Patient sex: M
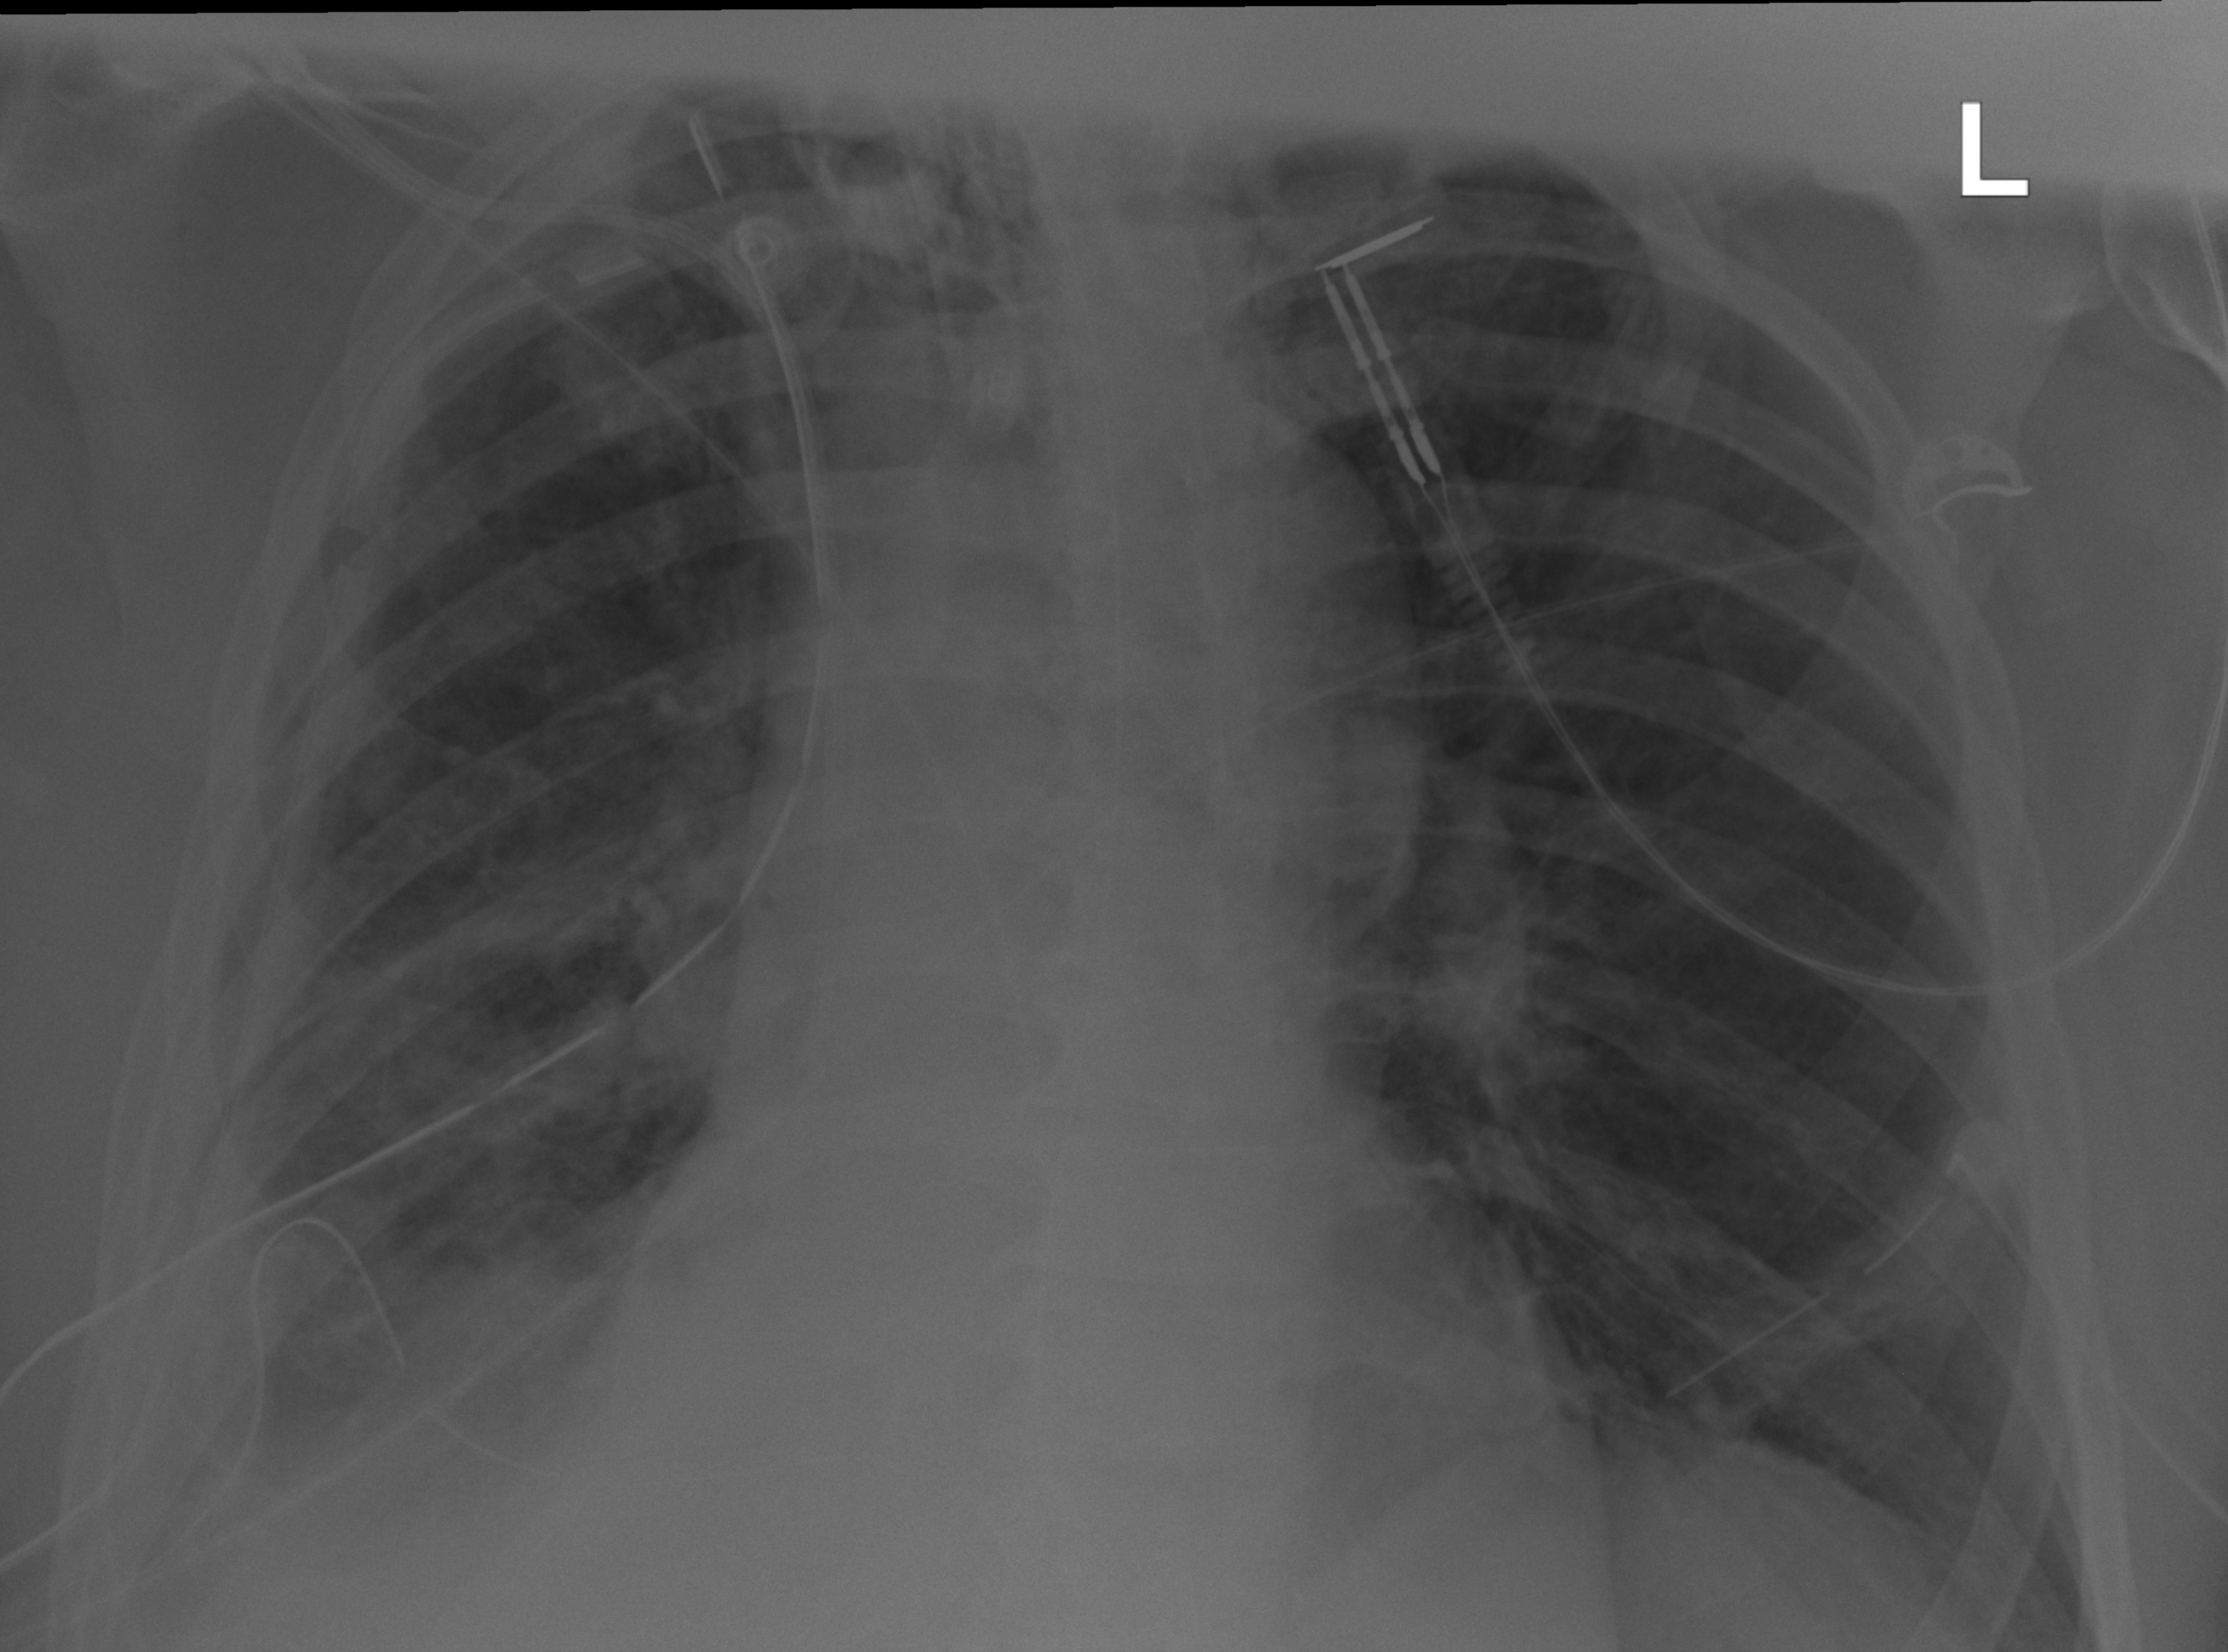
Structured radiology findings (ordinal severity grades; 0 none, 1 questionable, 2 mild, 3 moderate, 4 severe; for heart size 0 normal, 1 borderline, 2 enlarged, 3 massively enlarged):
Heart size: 0
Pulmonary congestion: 2
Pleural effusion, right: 2
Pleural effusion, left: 0
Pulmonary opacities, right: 2
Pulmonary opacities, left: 0
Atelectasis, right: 3
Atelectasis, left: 2